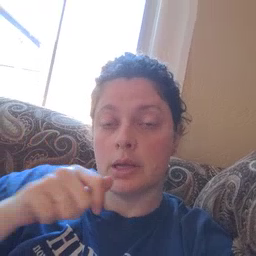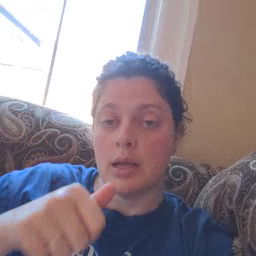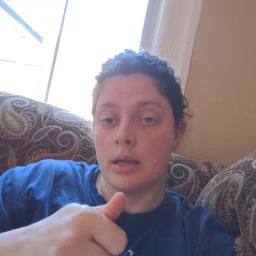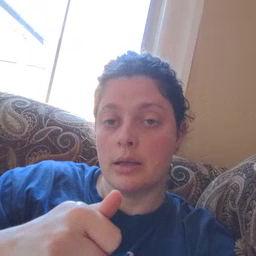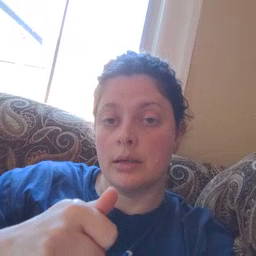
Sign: hide